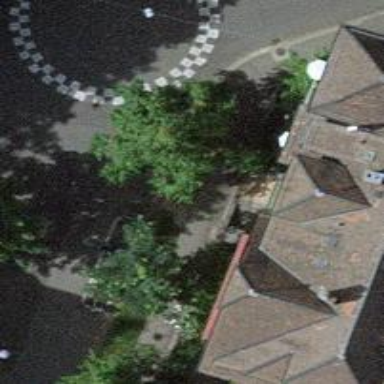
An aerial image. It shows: Bicycle parking area with bollards.